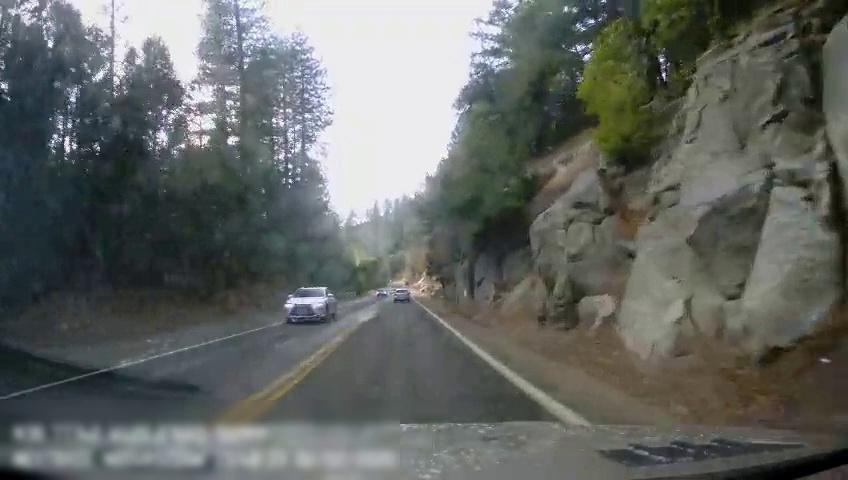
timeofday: Day
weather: Sunny
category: Drivable Space
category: Vehicles | Car
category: Vehicles | Car
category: Vehicles | Car
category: Lanes | Opposite Lane
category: Lanes | Current Lane
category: Lanes | Current Lane
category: Lanes | Current Lane